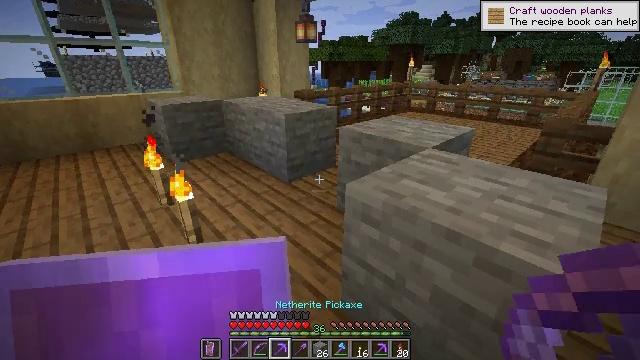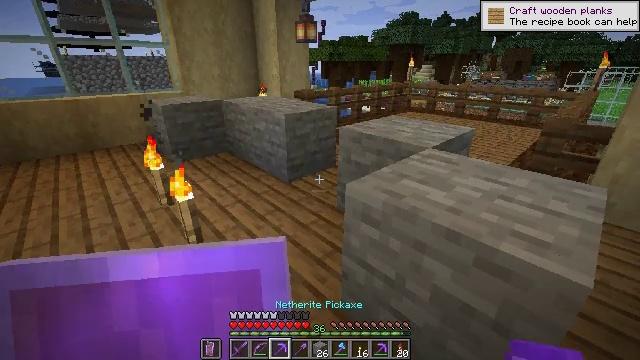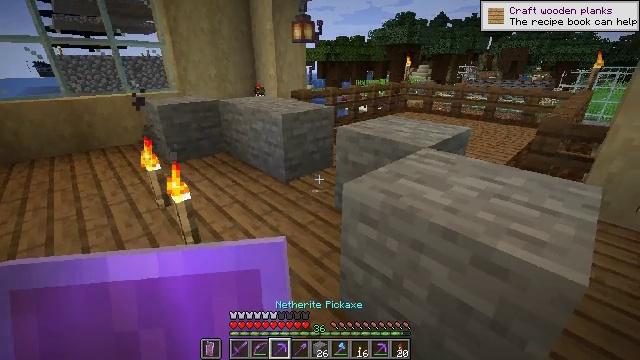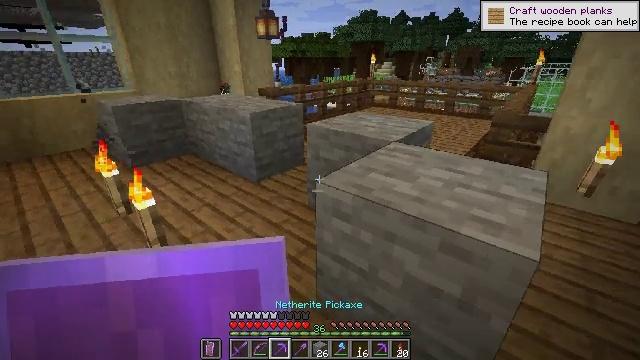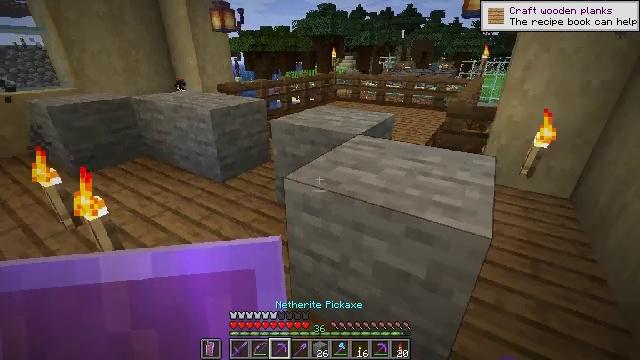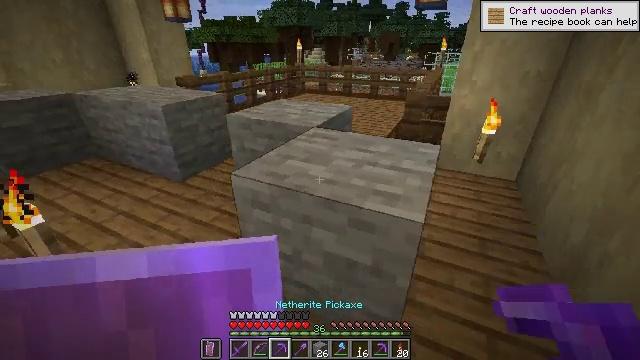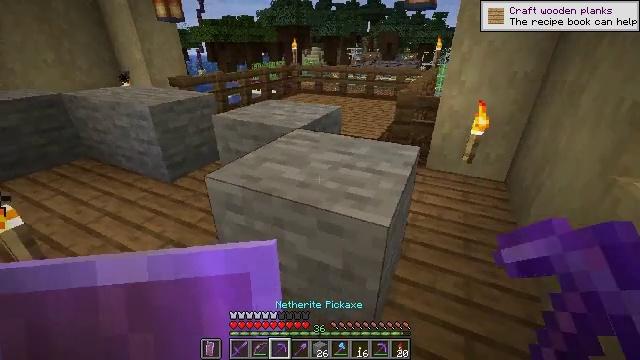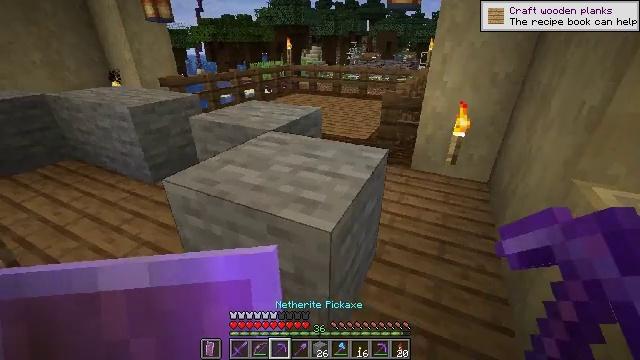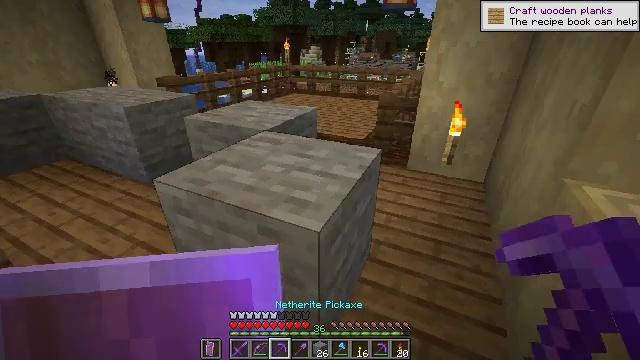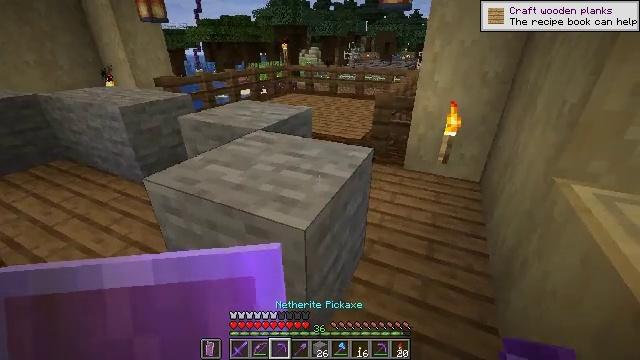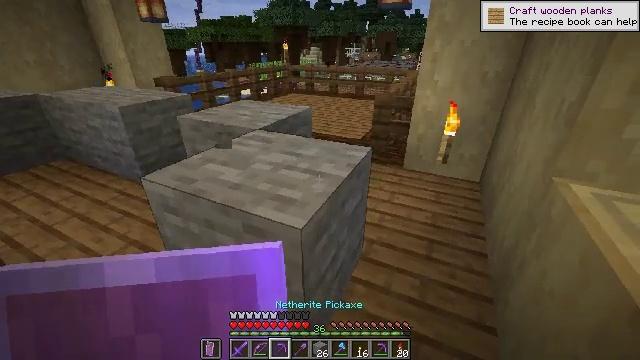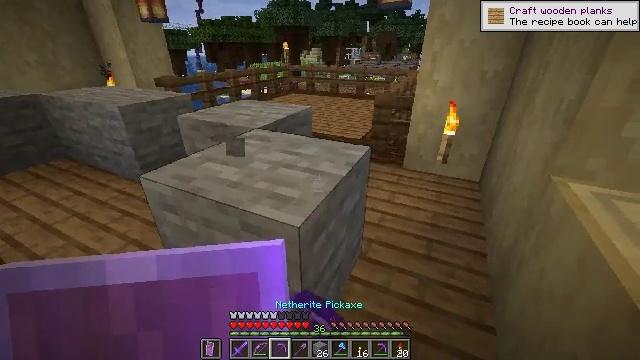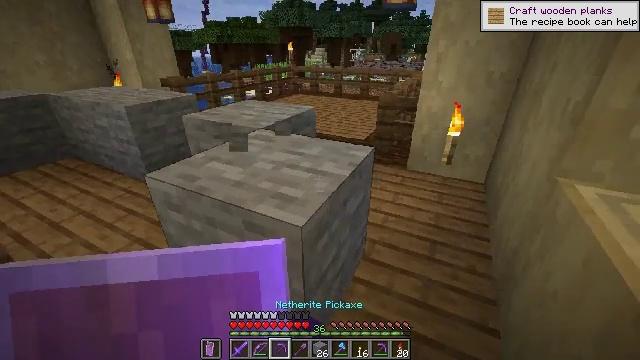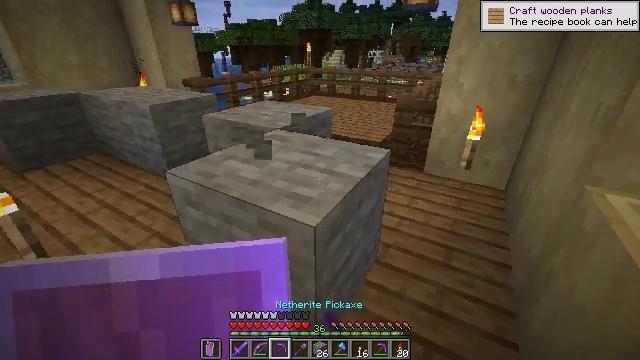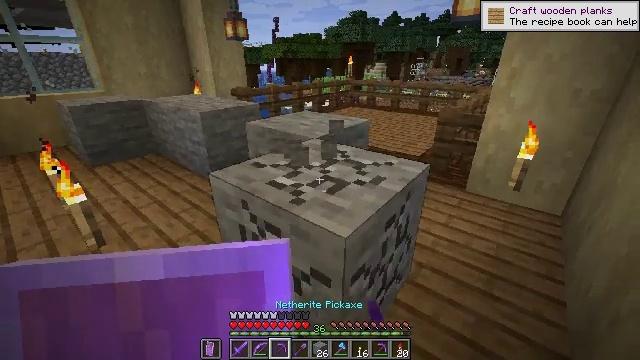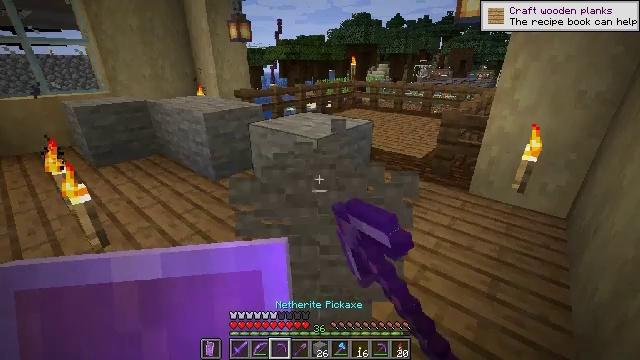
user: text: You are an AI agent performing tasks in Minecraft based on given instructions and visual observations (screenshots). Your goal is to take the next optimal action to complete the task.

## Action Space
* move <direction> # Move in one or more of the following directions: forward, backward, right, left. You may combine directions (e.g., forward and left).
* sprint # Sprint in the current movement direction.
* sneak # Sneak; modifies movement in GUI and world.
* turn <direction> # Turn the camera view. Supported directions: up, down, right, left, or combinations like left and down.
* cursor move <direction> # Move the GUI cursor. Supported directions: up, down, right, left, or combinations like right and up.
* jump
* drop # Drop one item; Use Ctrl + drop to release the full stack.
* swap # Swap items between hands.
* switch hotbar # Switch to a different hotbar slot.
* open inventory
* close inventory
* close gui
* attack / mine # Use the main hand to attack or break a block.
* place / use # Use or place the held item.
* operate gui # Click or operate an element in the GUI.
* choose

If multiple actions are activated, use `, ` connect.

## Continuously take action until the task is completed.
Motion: motion action
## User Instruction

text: Break the stone block.
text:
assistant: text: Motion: no_op
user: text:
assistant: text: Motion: no_op
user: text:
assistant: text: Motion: turn right
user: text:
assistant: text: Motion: move right, turn right and down
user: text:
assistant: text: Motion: move right, turn right and down
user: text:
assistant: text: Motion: move right
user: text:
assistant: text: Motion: no_op
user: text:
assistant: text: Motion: no_op
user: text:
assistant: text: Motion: no_op
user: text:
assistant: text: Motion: attack / mine
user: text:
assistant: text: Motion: attack / mine
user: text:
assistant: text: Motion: attack / mine
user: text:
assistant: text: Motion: turn left, attack / mine
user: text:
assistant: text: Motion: turn left and up, attack / mine
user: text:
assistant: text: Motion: attack / mine
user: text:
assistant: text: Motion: attack / mine
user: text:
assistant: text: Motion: attack / mine
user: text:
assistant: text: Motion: attack / mine
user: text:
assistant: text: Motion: attack / mine
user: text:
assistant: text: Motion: attack / mine
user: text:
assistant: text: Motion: attack / mine
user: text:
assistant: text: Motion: move forward, attack / mine
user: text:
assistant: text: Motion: move forward, attack / mine
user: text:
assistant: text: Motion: move forward, attack / mine
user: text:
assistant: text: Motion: move forward, attack / mine
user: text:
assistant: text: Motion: move forward, attack / mine
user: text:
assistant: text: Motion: move forward, attack / mine
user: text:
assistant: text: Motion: move forward, attack / mine
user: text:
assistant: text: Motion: attack / mine
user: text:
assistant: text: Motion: turn left, attack / mine